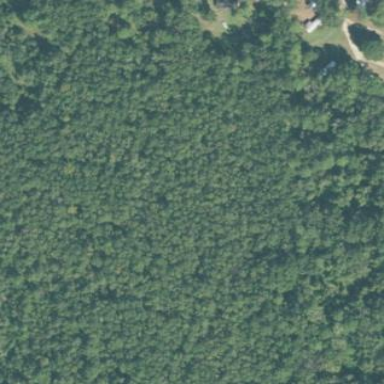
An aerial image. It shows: Mixed leaf woodland.